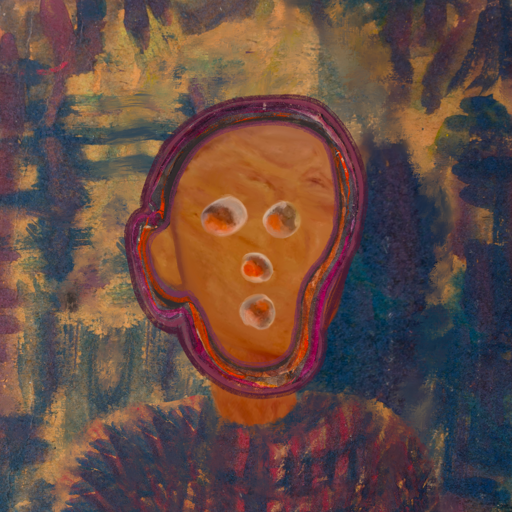
Background: InTheSun, Head And Neck Front: Pious_Lady, Face Front: Rupkatha, Bust: In_The_Sun, Hair Front: Hypocrite, Head Accessory: Blank, Second Necklace: Blank, Necklace: Blank, Baby: Blank